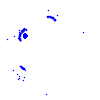
Particle: pion